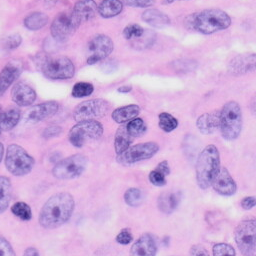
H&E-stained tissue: Skin